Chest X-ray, AP view. Patient: 31 years old, sex M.
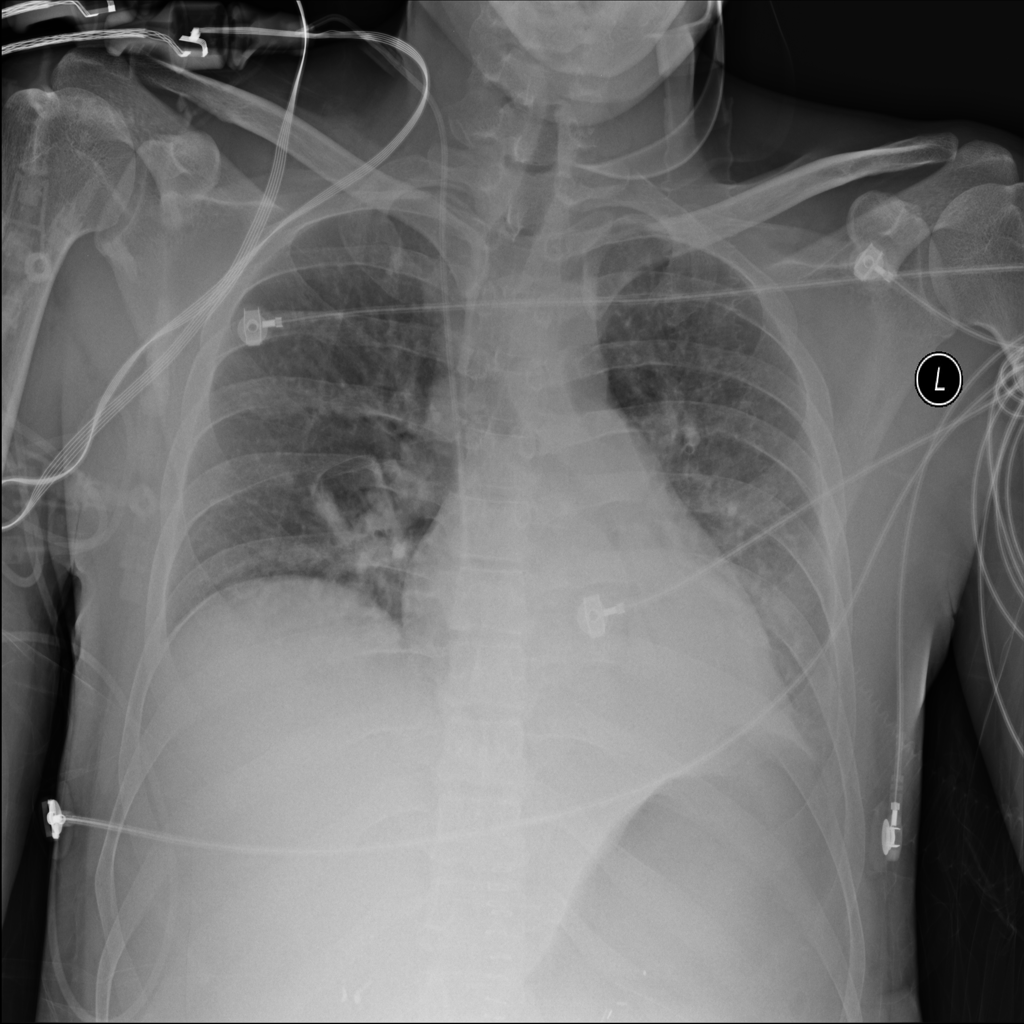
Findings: Atelectasis, Infiltration